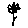
Label: flower